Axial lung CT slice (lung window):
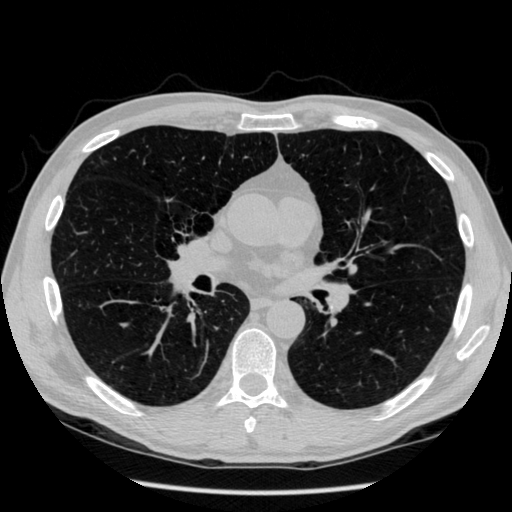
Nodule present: no